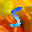
Label: 5